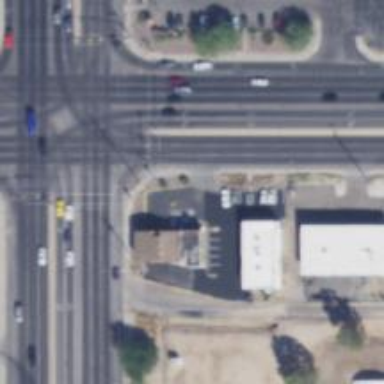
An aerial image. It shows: Marked road crossing.